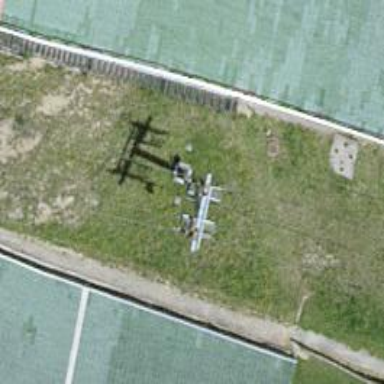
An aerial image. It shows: Pylon used for aerialway.